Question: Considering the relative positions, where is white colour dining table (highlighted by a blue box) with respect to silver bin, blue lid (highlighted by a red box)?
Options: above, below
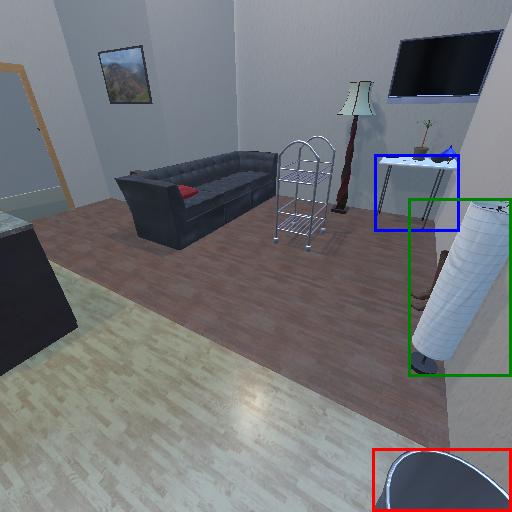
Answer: above